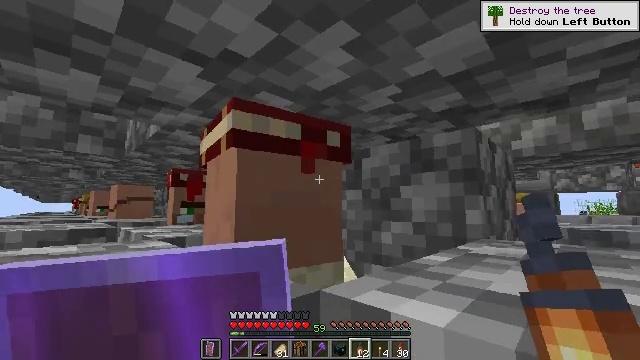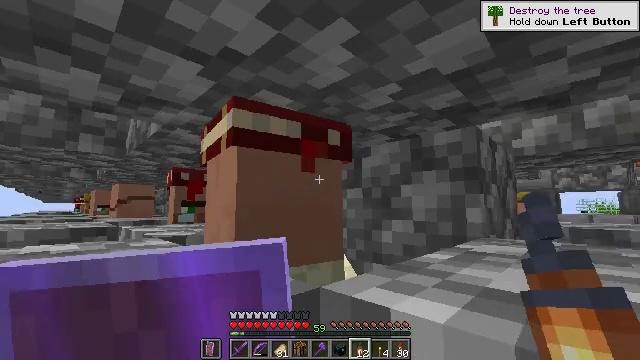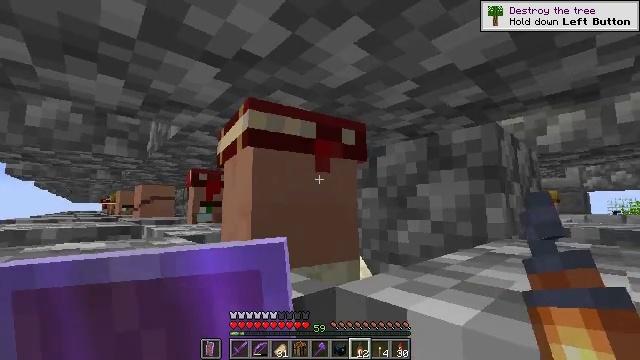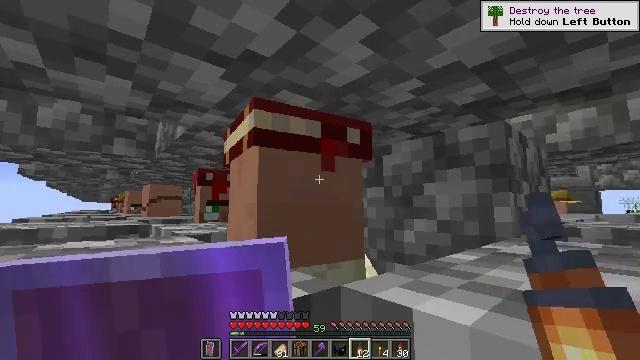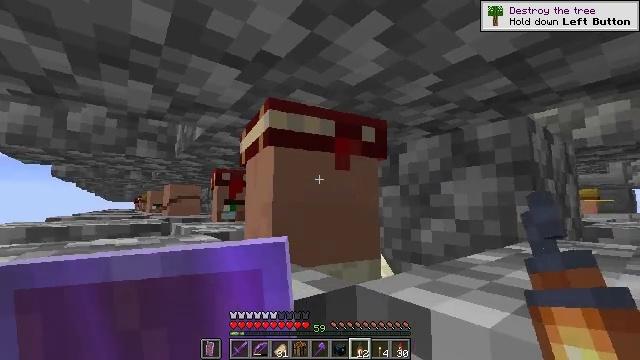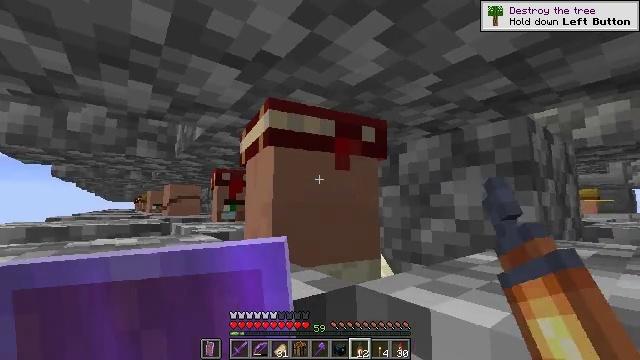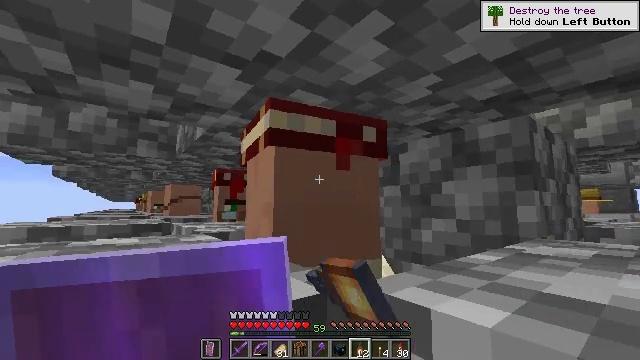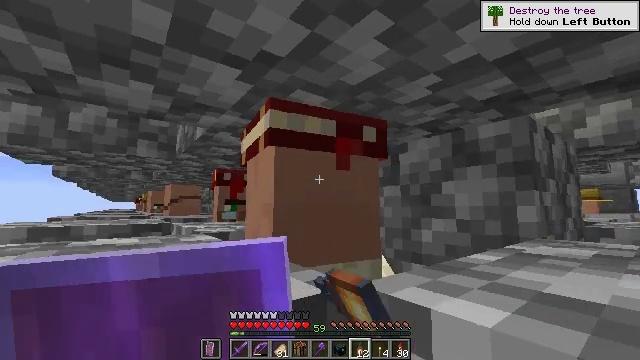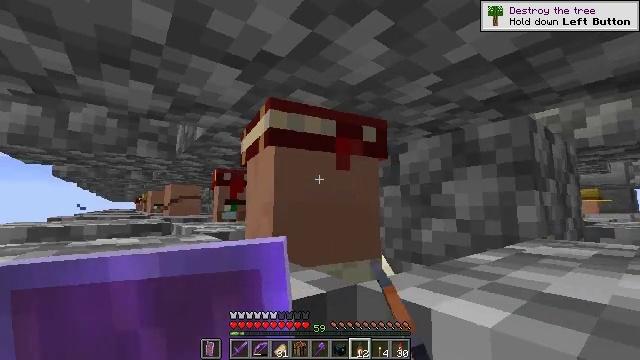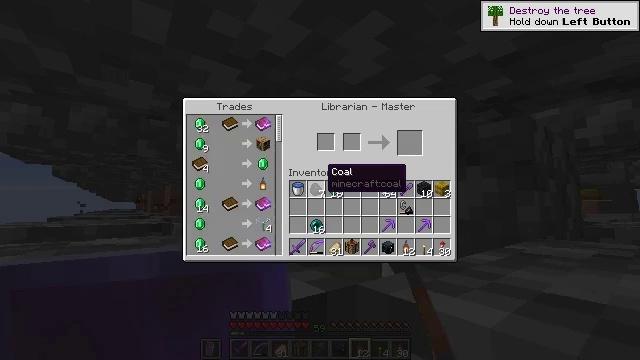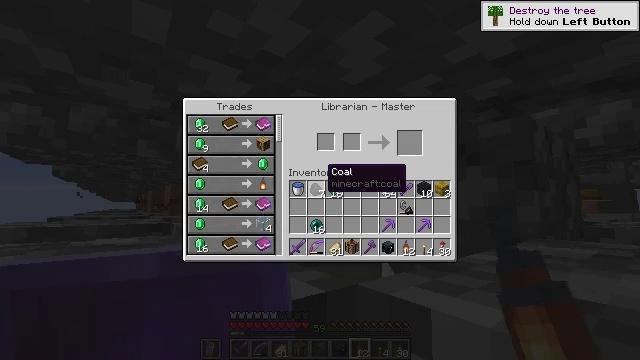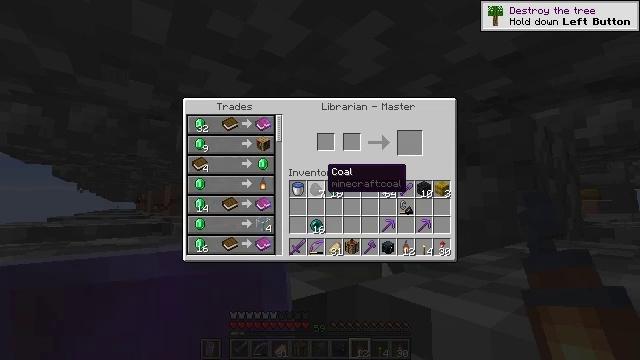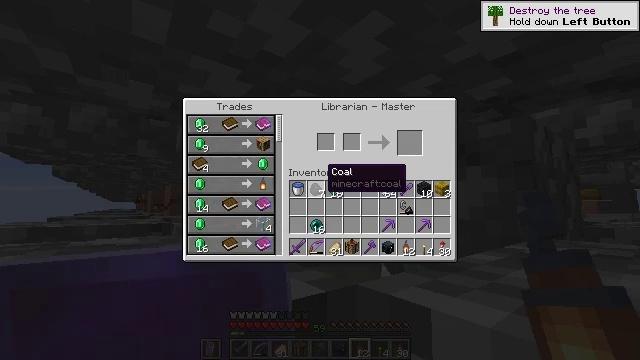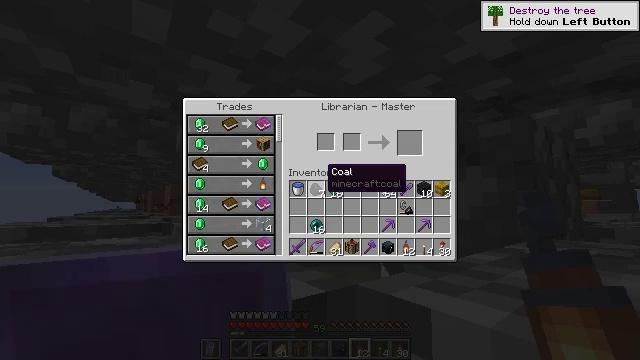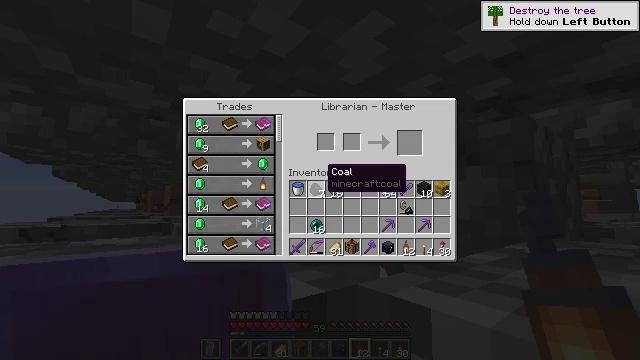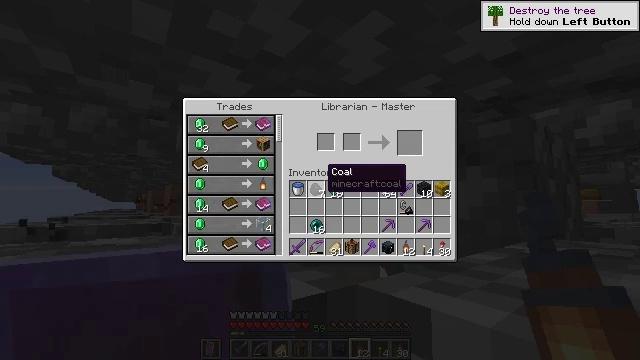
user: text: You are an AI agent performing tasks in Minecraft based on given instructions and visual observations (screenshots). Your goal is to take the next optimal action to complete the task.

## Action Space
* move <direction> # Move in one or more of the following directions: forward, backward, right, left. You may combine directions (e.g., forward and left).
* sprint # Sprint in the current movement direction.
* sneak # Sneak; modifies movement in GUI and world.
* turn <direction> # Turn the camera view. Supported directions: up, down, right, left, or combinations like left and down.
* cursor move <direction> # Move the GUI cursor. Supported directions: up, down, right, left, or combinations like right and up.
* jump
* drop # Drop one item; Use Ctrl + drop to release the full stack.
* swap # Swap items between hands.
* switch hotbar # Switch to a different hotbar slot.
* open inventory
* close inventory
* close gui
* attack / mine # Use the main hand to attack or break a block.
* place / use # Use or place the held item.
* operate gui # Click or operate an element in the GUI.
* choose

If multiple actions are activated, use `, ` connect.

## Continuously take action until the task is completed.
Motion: motion action
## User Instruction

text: Craft a lantern from iron nuggets and a torch.
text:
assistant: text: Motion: no_op
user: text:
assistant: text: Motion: turn left
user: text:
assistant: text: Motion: turn left
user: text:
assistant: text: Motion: turn left, use / place
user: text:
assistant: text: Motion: use / place
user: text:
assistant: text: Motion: use / place
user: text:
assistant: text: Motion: no_op
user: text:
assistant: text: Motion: no_op
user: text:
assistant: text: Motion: no_op
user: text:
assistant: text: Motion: no_op
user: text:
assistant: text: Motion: no_op
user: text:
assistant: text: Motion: no_op
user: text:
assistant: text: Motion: no_op
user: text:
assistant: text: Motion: no_op
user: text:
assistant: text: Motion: no_op
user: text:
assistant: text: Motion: no_op
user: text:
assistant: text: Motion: no_op
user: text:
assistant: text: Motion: no_op
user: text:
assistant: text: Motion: turn left
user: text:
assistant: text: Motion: no_op
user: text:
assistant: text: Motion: no_op
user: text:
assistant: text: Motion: turn left and down
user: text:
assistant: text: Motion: no_op
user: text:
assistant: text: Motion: no_op
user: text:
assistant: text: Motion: turn left and up
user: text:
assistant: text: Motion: no_op
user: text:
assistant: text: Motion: no_op
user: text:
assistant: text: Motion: sneak
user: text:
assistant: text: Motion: sneak
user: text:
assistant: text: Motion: sneak, turn left